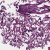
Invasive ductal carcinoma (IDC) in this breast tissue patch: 0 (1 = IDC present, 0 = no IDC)